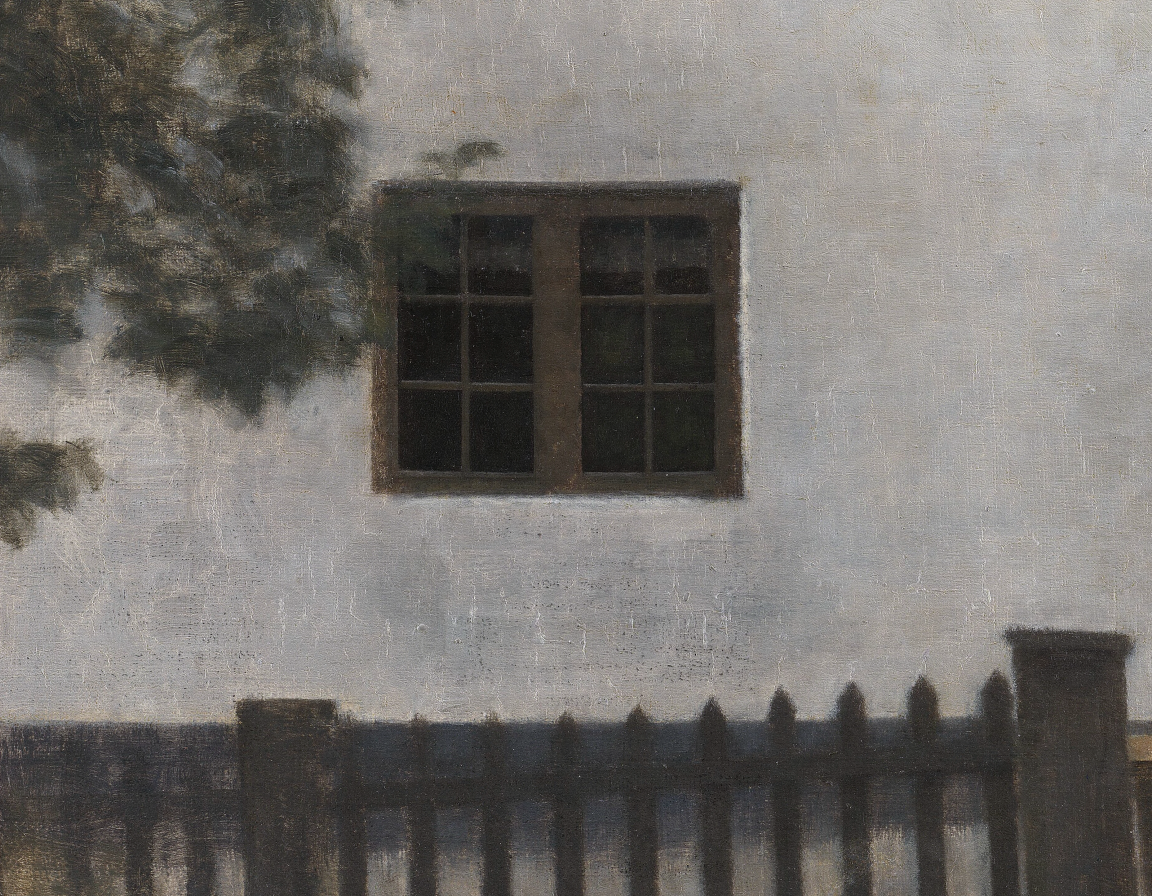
landscape painting, wide, overcast daylight, white farmhouse exterior with dark gridded window, wooden fence and gate post in foreground,tree at left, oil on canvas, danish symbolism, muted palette